Question: I have vector of length k filled with values of a parameter rho. let name this vector rho.vec()
I want to create multiple matrices of form below for each of the elements of vector rho.vec().

this is my code for this:
'''
mat<- matrix(0,n,n)
f=1
for(i in 1:k){
for(ro in 1:n){
for(co in 0:(n-f)){
mat[ro,co+f]<- rho.vec[i]^co
}
f<- f+1
}
mat[lower.tri(mat)] = t(mat)[lower.tri(mat)]
}
'''
but I get error : '[<-''*tmp*'
I tried it for 5*5 simple matrix and it worked. but I m not getting the result here for my loop code. any idea or hint for this please?
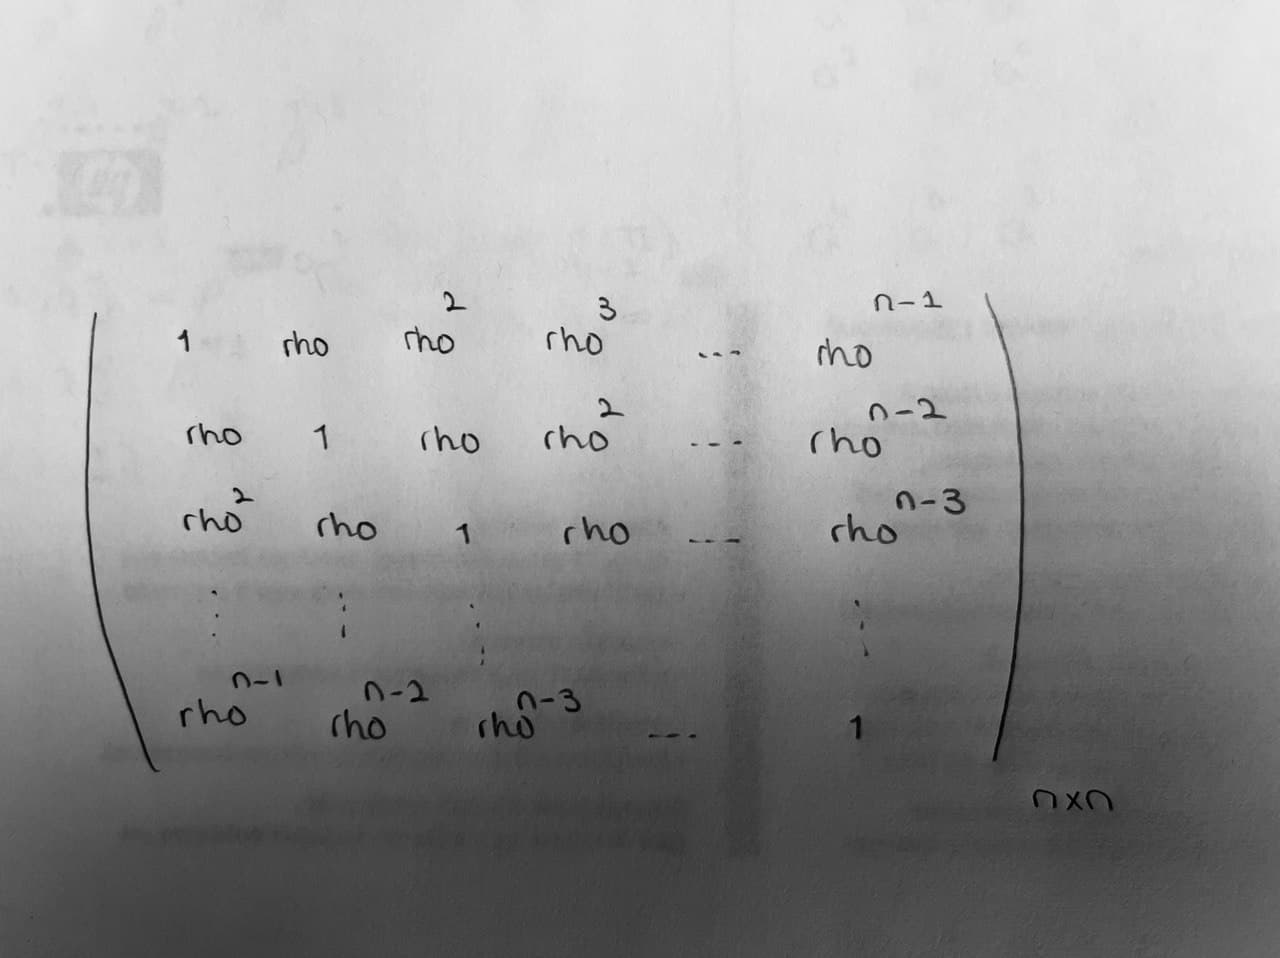
Answer: Here are two ways to do what you want. One produces an array containing the matrices and the other produces a list of matrices:
'''
rho.vec <- c(.4, .5, .6, .7, .8, .9)
nrho <- length(rho.vec)
n <- 5
mat <- array(1, dim=c(n, n, length(rho.vec)))
'''
This sets up an array in which each page is a matrix:
'''
for (i in seq(nrho)){
low <- unlist(mapply(seq, 1, (n - 1):1))
up <- unlist(mapply(seq, 1:(n - 1), 1))
lower <- rho.vec[i]^low
upper <- rho.vec[i]^up
mat[, , i][lower.tri(mat[, , i])] <- lower
mat[, , i][upper.tri(mat[, , i])] <- upper
}
'''
Here's the first page with rho = .4
'''
mat[, , 1]
# [,1] [,2] [,3] [,4] [,5]
# [1,] 1.0000 0.400 0.16 0.064 0.0256
# [2,] 0.4000 1.000 0.40 0.160 0.0640
# [3,] 0.1600 0.400 1.00 0.400 0.1600
# [4,] 0.0640 0.160 0.40 1.000 0.4000
# [5,] 0.0256 0.064 0.16 0.400 1.0000
'''
The second approach creates a function and then uses 'lapply':
'''
symm <- function(rho, n) {
m <- matrix(1, n, n)
low <- unlist(mapply(seq, 1, (n - 1):1))
up <- unlist(mapply(seq, 1:(n - 1), 1))
lower <- rho^low
upper <- rho^up
m[lower.tri(m)] <- lower
m[upper.tri(m)] <- upper
return(m)
}
mat.list <- lapply(rho.vec, symm, n=n)
mat.list[[1]]
# [,1] [,2] [,3] [,4] [,5]
# [1,] 1.0000 0.400 0.16 0.064 0.0256
# [2,] 0.4000 1.000 0.40 0.160 0.0640
# [3,] 0.1600 0.400 1.00 0.400 0.1600
# [4,] 0.0640 0.160 0.40 1.000 0.4000
# [5,] 0.0256 0.064 0.16 0.400 1.0000
'''